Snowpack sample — Buffalo Mountain, Silverthorne, Colorado, USA (1/25/25, 10:11 AM MST)
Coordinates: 39.6222, -106.1139
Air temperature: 22 °F
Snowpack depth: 110 cm
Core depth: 10 cm
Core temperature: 46.4 °F
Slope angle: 12°, slope face: 102°
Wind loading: high
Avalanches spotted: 0
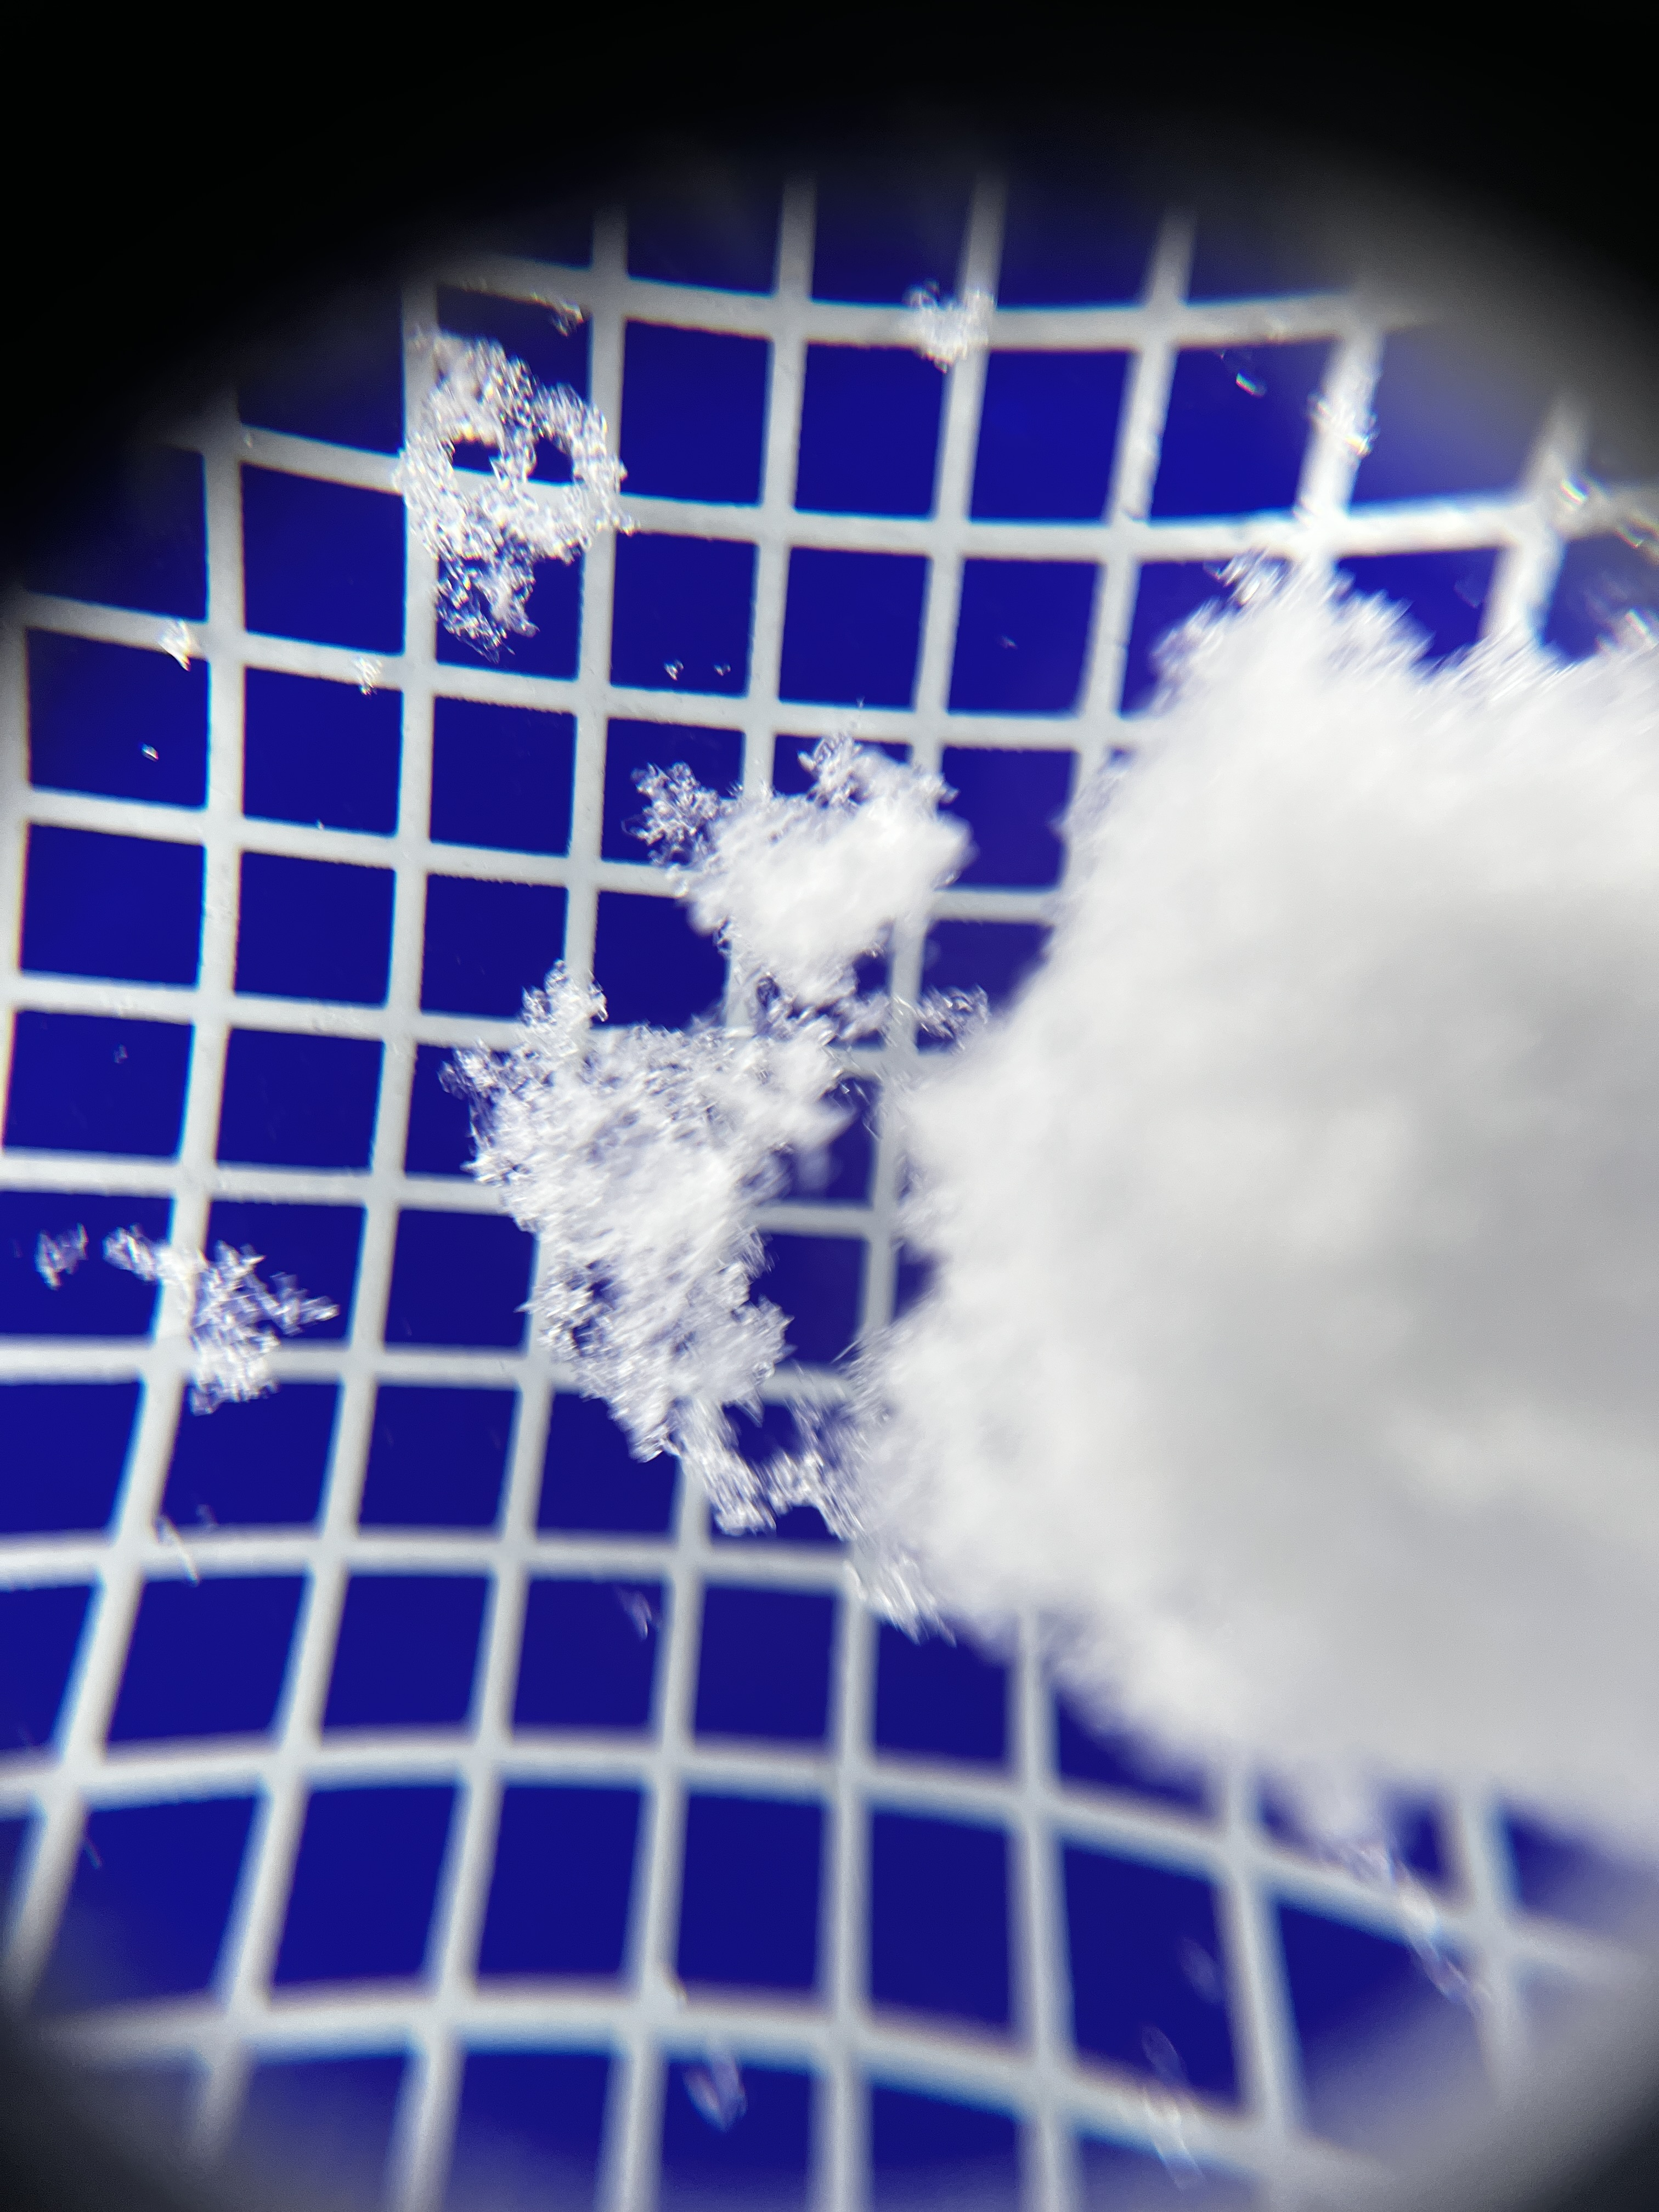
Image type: magnified_profile
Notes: No avalanches nearby, collected on the outskirts of a fire break 15 meters from the treeline, on way to Buffalo and Red Mountain